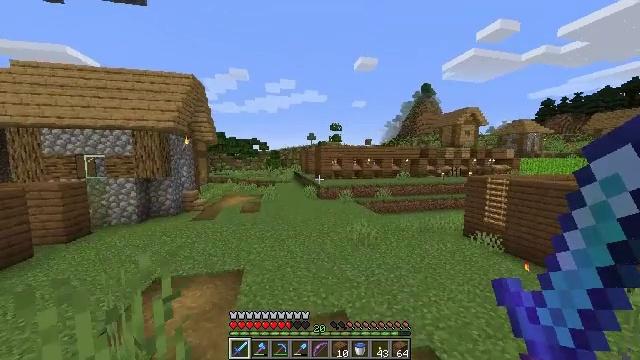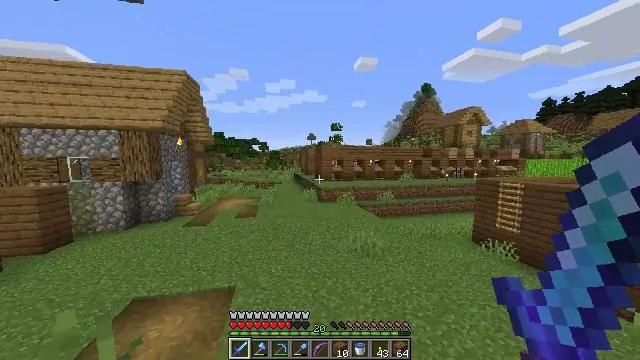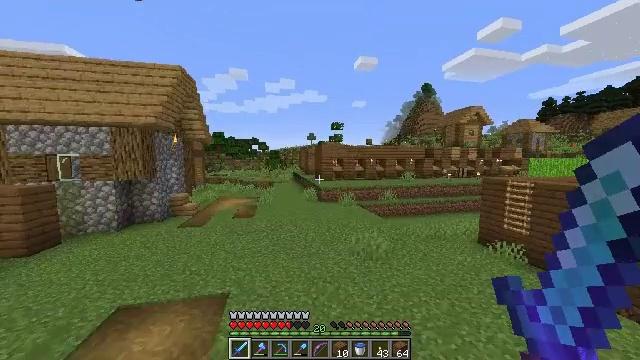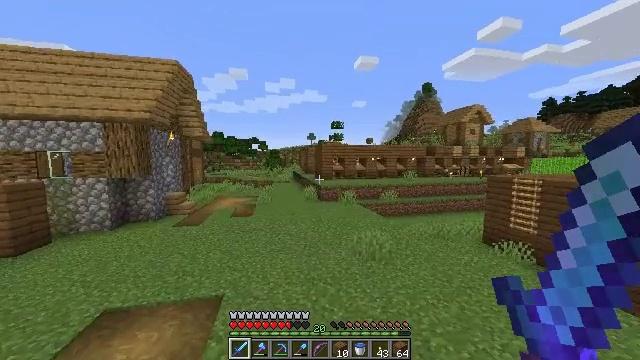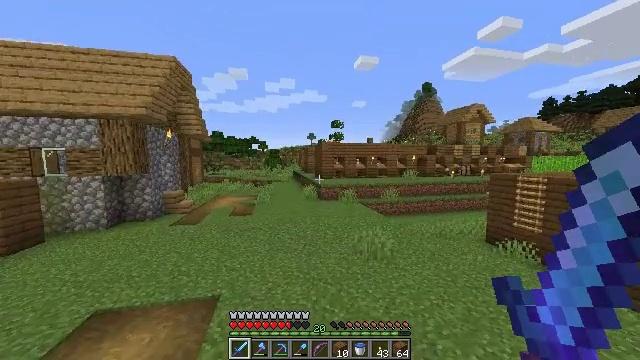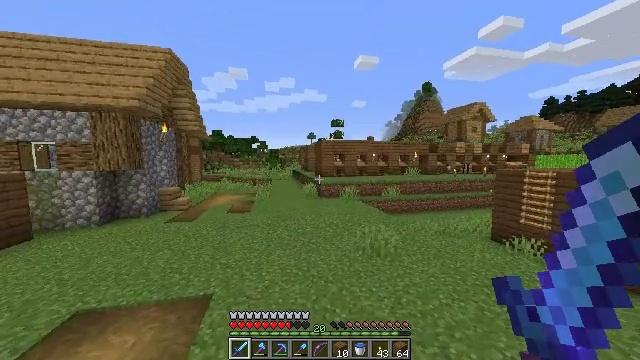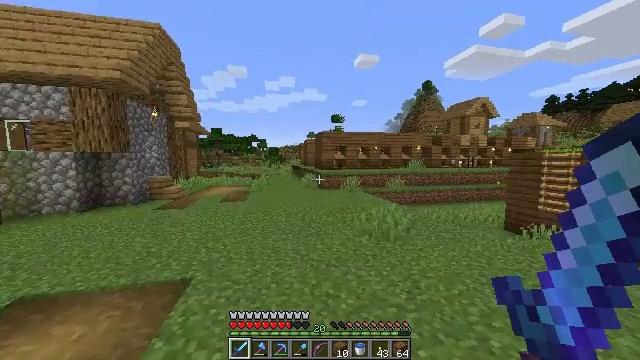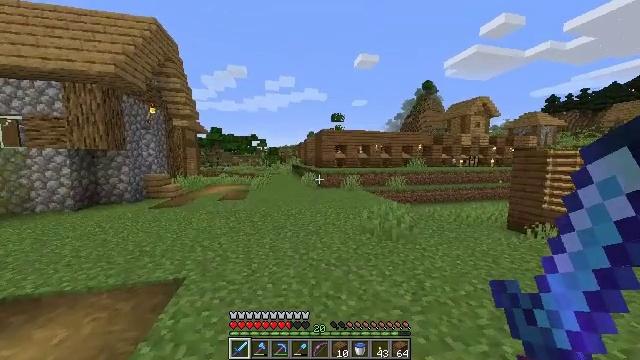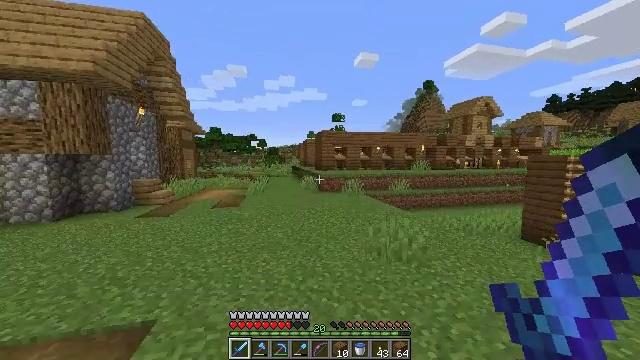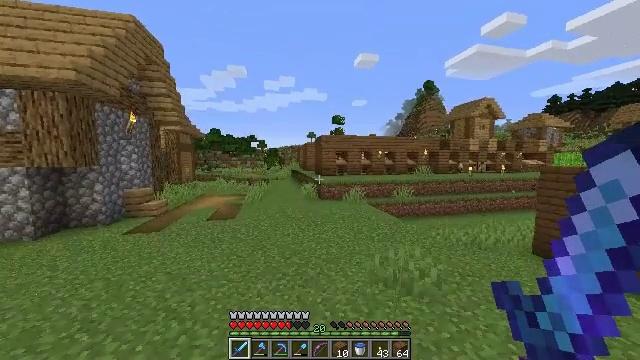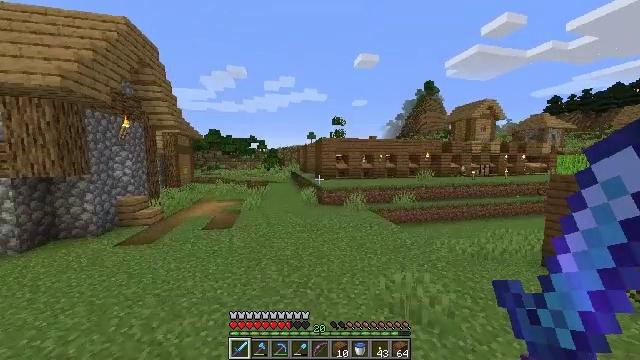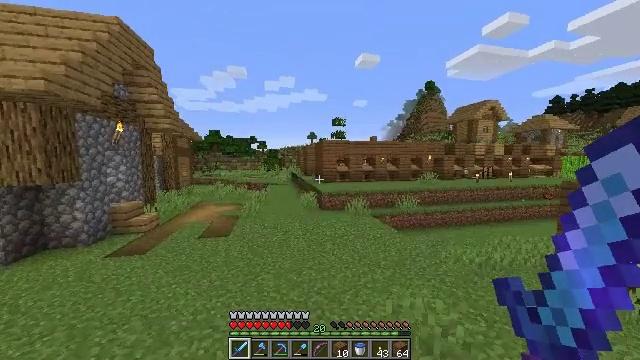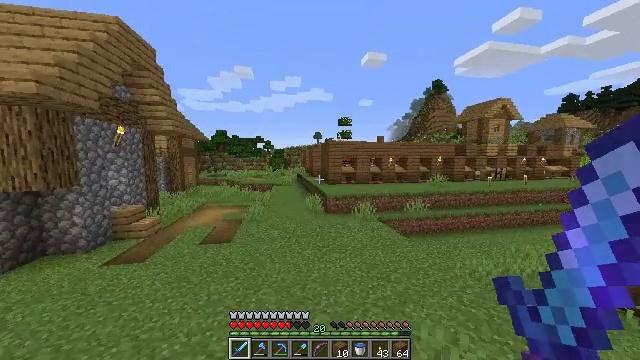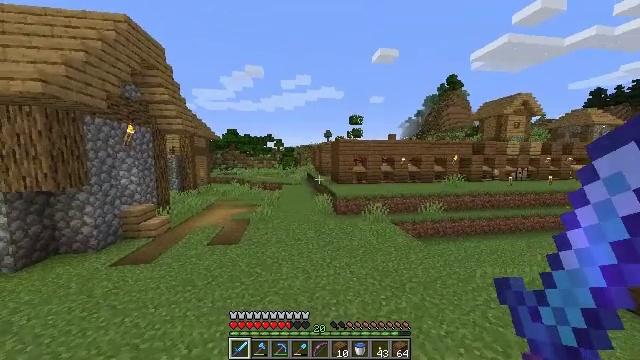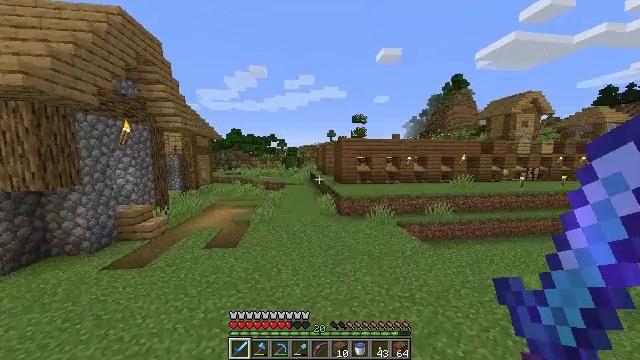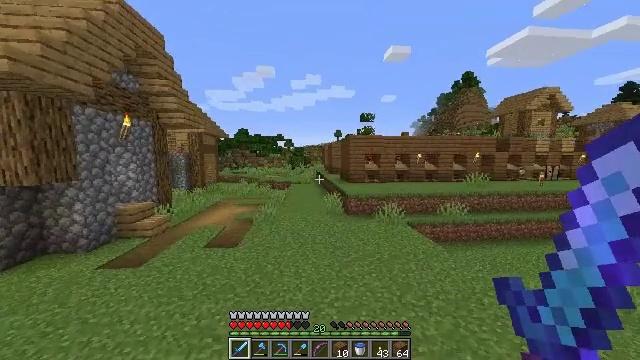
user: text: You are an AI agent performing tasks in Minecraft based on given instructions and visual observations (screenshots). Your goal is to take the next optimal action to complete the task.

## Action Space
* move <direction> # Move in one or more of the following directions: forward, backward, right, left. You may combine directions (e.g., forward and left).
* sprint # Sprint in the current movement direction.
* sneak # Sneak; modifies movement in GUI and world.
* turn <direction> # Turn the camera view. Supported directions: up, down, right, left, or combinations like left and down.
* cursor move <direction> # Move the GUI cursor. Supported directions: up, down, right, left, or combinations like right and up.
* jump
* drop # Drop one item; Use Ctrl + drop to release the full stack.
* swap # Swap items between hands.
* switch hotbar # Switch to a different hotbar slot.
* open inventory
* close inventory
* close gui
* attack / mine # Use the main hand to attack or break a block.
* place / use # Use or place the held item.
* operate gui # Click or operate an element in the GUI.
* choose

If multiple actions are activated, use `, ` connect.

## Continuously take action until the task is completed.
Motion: motion action
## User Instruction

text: Create a spruce trapdoor using spruce planks in the crafting grid.
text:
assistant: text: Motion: move forward, jump
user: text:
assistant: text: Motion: move forward, jump
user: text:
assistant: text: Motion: move forward, sprint, jump
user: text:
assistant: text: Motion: move forward, sprint, jump
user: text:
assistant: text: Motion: move forward, sprint, jump
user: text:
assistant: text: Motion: move forward, sprint, jump
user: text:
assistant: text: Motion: move forward, sprint, jump
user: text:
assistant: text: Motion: move forward, sprint, jump
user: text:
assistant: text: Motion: move forward, sprint, jump
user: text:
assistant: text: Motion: move forward, sprint, jump
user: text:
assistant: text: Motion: move forward, sprint, jump
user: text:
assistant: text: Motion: move forward, sprint, turn left, jump
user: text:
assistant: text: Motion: move forward, sprint, turn left, jump
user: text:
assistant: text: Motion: move forward, sprint, jump
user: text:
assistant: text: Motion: move forward, sprint, turn left, jump
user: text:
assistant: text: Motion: move forward, sprint, turn left, jump
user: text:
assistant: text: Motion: move forward, sprint, turn left, jump
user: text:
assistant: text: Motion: move forward, sprint, jump
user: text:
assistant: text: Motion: move forward, sprint, jump
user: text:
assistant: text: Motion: move forward, sprint, jump
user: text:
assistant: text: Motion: move forward, sprint, jump
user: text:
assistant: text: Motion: move forward, sprint, jump
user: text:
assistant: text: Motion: move forward, sprint, jump
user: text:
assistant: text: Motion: move forward, sprint, jump
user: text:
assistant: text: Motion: move forward, sprint, jump
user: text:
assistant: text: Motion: move forward, sprint, jump
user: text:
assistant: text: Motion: move forward, sprint, jump
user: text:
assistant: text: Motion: move forward, sprint, jump
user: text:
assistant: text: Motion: move forward, jump
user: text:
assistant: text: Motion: move forward, turn up, jump